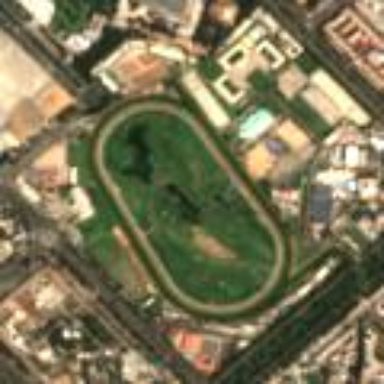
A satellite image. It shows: Sports centre dedicated to horse racing. It is enclosed by wall.